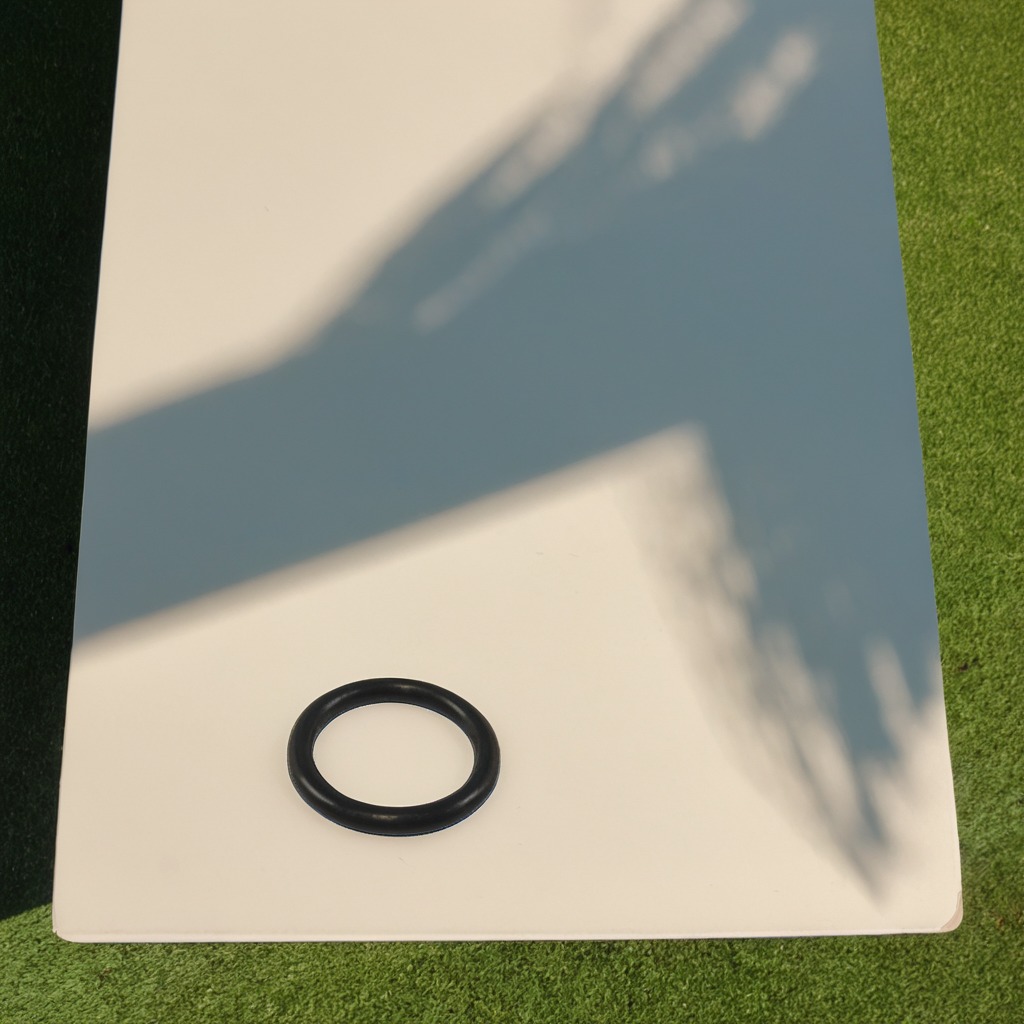
A rubber O-ring lying on the table.